Question: I have a problem with the core graphic of iPhone. Below is a drawing which demonstrate this problem:

There is a mask with a human shape, I'm put the mask upon an image, I'm doing (this is the part I need help with), I remove the mask, and finally the image became human-shape transparent.
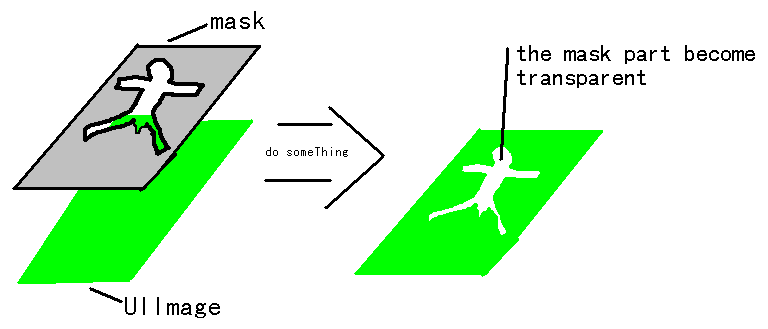
Answer: finally I found the solution from the apple sample code called QuartzDemo.